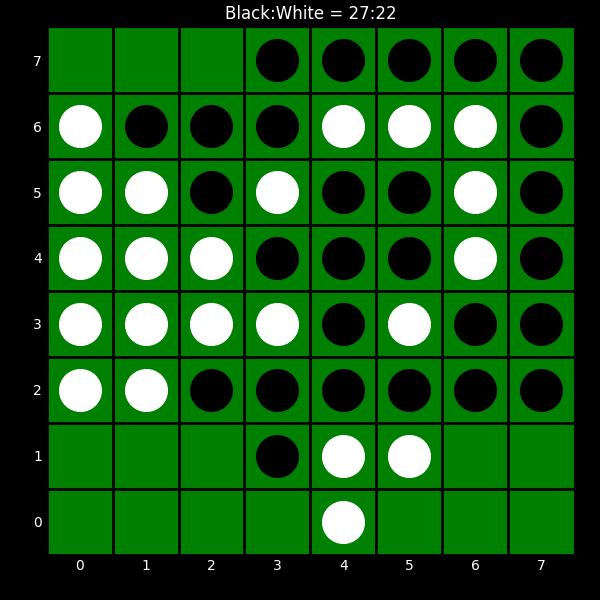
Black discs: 27
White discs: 22